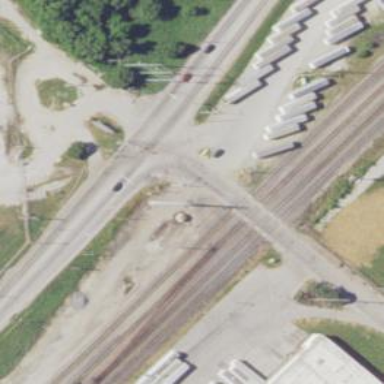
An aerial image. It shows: Railway siding for service.